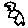
Label: bird